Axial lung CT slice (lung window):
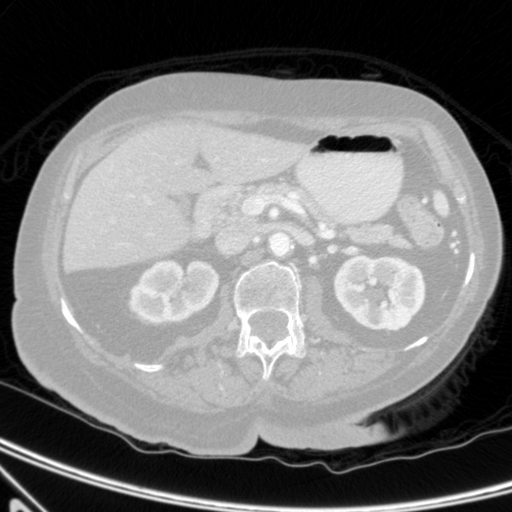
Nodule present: no